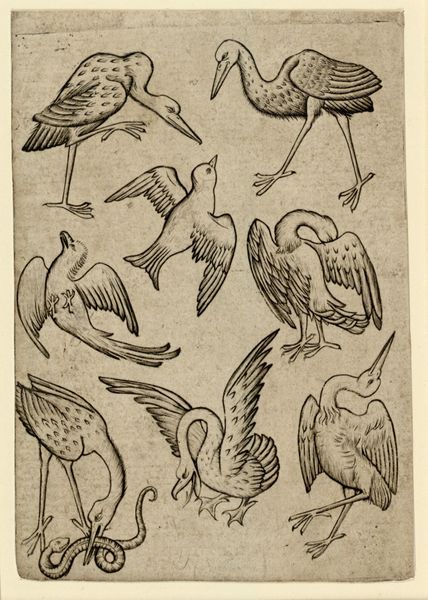
Titel: Vogel-Acht
Standort: Wien
Institution: Albertina, Wien
Schlagwörter: angriff, flügel, vogel, bewegung, schwarz, weiss, zeichnung, tiere, augen, federn, gefieder, taube, hals, natur, vögel, fliegen, beine, schwanz, füße, holzschnitt, papier, schnabel, schwan, studie, laufen, grafik, graphik, essen, zehen, flug, tauben, druck, druckgraphik, schlange, schritt, krallen, kranich, pelikan, reiher, schnäbel, schwimmhäute, untersuchung, studien, fressen, schreiten, geier, greifvogel, kupferstich, acht, wasservogel, singvogel, putzen, storch, schwalbe, balzen, störche, perspektiven, birds, schreitvogel, waders, snake, stelzenbeine, schlagne